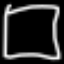
Label: square